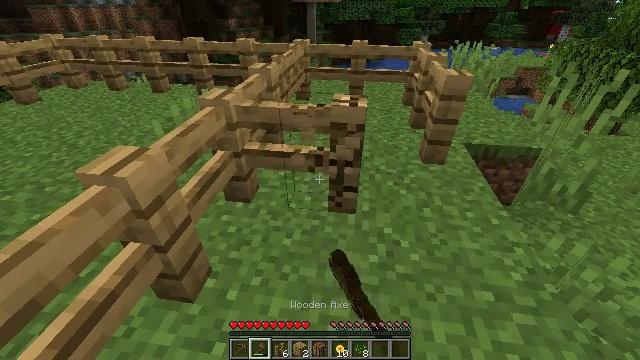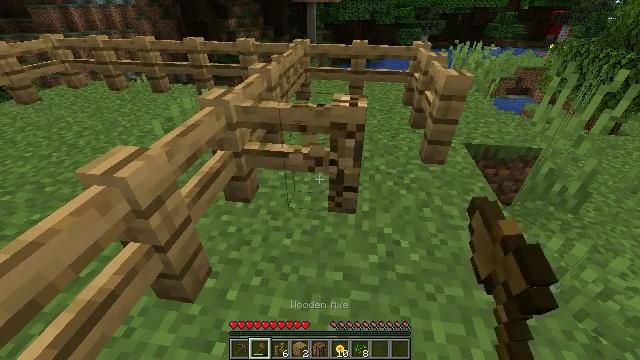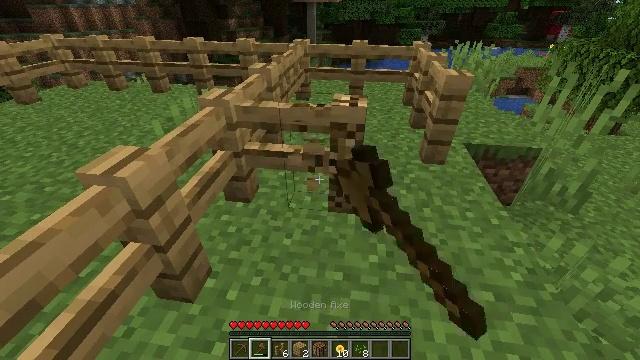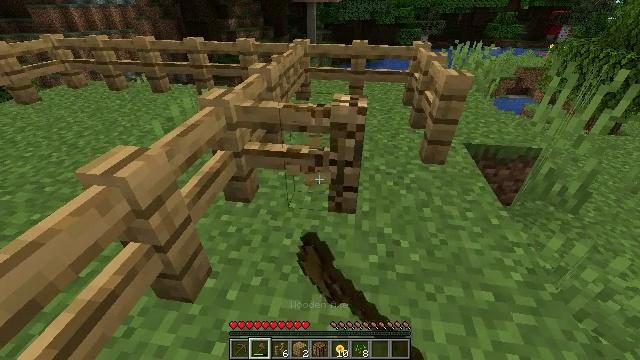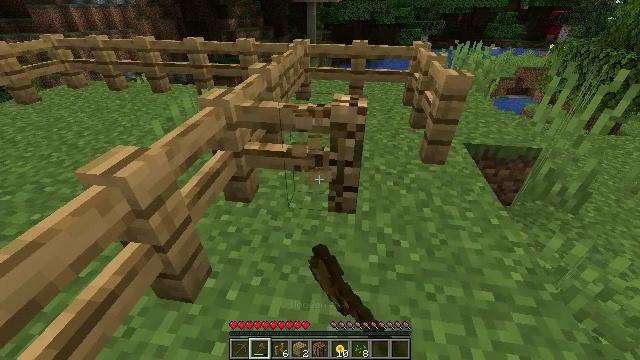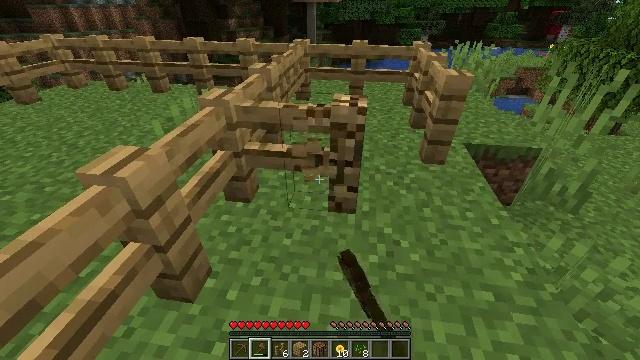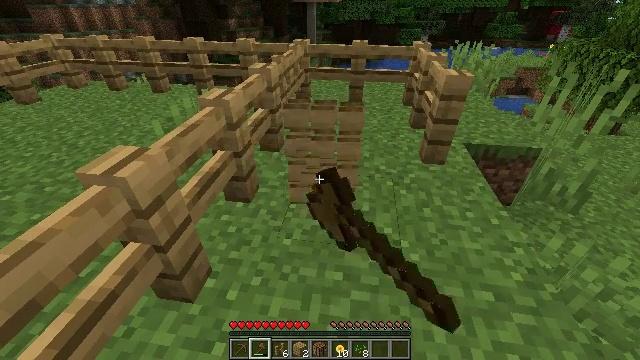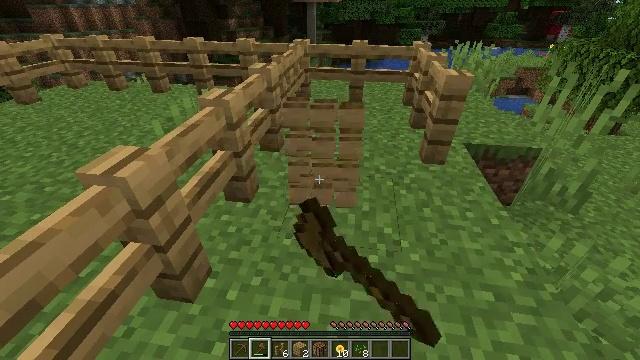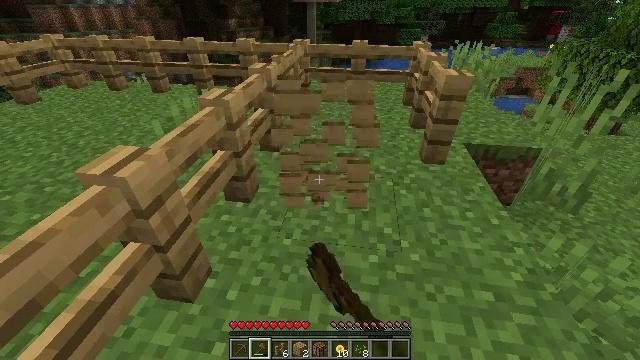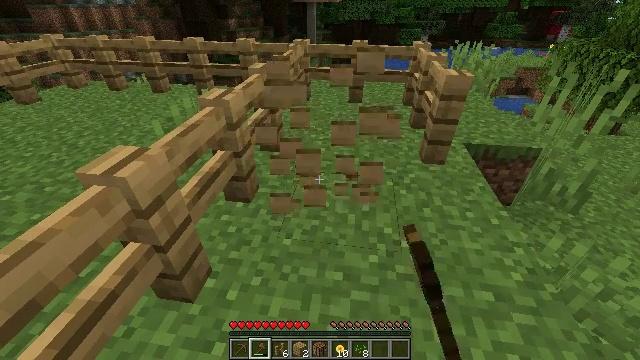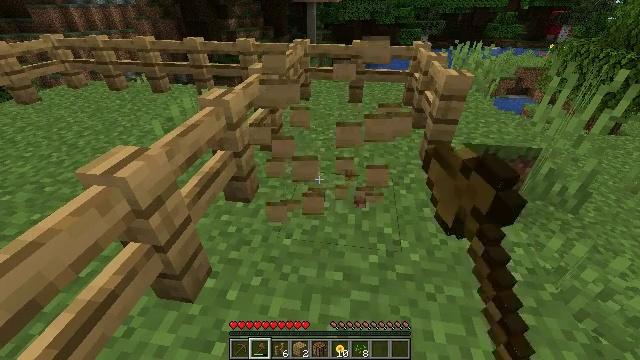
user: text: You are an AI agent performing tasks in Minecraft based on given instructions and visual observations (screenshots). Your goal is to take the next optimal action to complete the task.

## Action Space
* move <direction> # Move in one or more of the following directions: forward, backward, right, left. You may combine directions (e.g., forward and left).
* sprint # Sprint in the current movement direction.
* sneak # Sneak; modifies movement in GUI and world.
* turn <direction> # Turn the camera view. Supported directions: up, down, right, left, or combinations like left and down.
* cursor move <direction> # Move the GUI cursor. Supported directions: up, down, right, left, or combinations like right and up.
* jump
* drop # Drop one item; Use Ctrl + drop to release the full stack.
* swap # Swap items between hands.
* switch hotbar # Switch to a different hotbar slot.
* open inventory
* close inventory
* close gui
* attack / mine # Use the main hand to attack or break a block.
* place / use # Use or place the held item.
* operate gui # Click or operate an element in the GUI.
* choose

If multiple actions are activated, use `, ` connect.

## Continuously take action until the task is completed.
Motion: motion action
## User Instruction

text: Gather the oak fence pieces.
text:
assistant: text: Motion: attack / mine
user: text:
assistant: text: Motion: attack / mine
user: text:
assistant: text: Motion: attack / mine
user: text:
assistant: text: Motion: attack / mine
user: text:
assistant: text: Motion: attack / mine
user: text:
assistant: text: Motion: attack / mine
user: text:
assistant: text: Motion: attack / mine
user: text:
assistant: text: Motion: attack / mine
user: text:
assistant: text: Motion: attack / mine
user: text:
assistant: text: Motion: attack / mine
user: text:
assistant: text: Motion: attack / mine